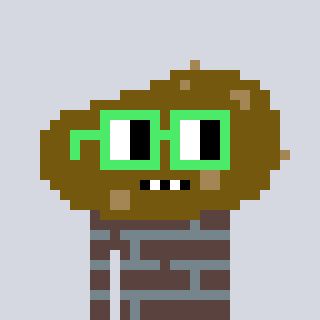
a pixel art character with square light green glasses, a potato-shaped head and a darkbrown-colored body on a cool background